Interaction volume radius: 5 \u00c5
Interaction volume height: 25 \u00c5
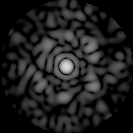
Disorder parameter: 0.714